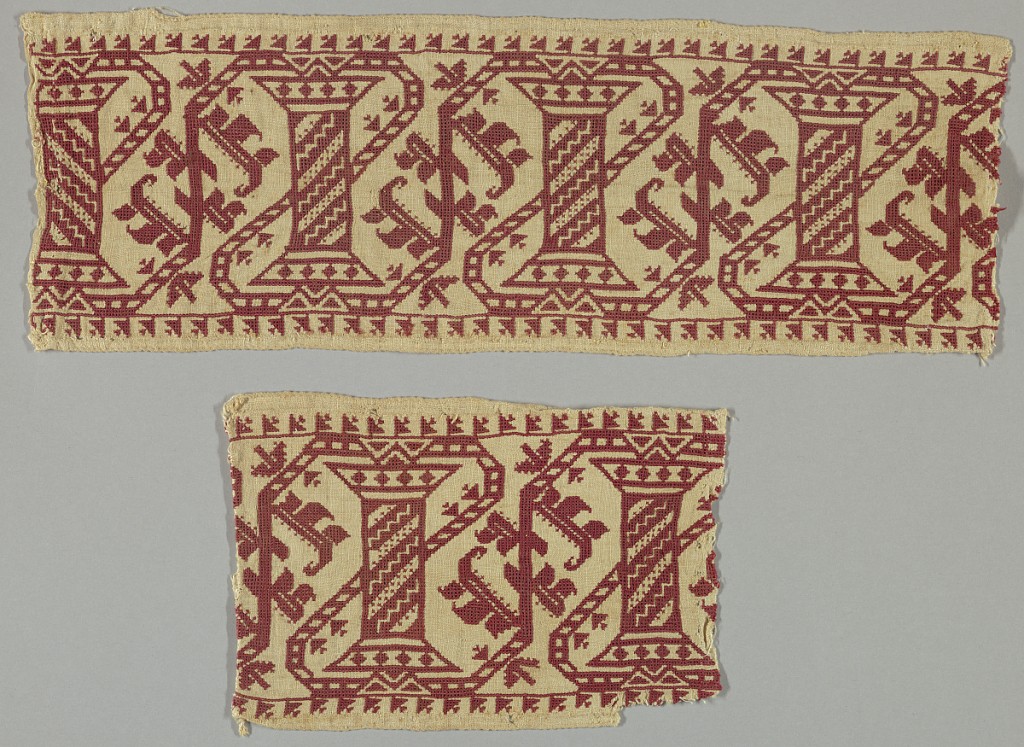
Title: Band
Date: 17th century
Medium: linen, silk Technique: stem stitches tightly pulled to create openwork in plain weave; warps and wefts in groups of three
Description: Two sections of an embroidered band with the repeat of a pillar and curving vine in red on a natural colored ground.